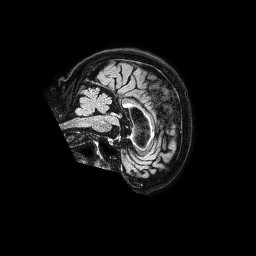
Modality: FLAIR
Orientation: sagittal
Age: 76
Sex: female
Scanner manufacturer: philips
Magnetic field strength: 1.5 T
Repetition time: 4.8 s
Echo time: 0.3 s